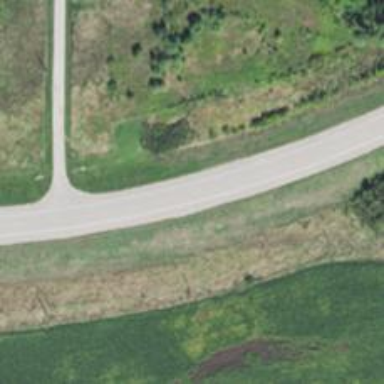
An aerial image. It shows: Tertiary road.